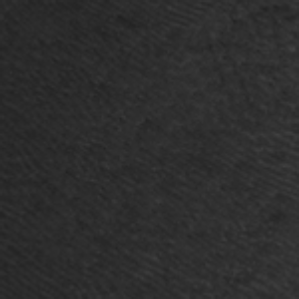
Label: frost